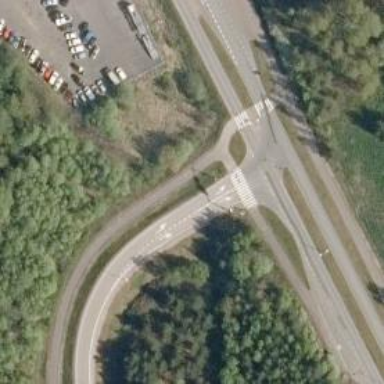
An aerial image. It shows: Trunk link road with asphalt surface.